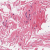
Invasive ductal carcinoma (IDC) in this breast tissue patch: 0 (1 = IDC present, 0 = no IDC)